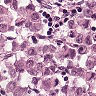
Metastatic tissue present: yes